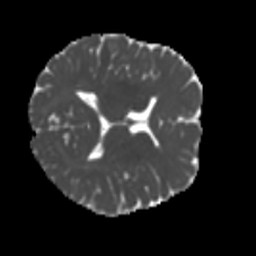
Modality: MD
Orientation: axial
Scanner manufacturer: siemens
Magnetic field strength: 3 T
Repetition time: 4 s
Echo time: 0.0594 s